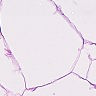
Metastatic tissue present: no